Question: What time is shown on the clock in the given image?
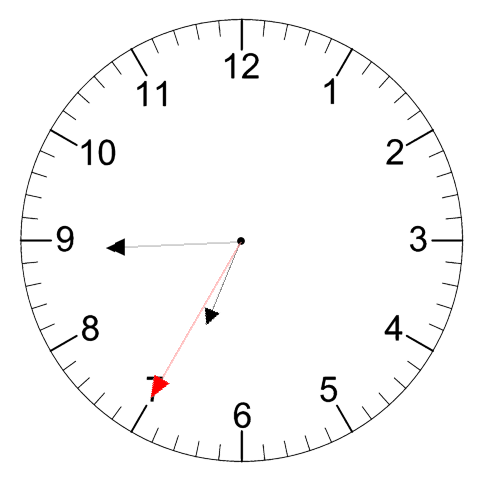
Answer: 06:44:35